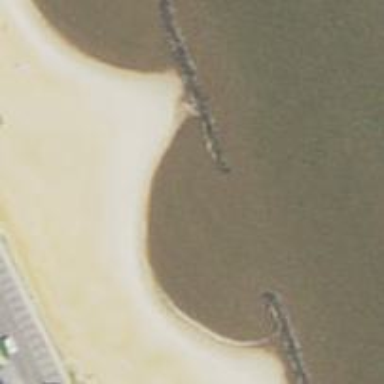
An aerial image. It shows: Breakwater structure.